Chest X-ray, PA view. Patient: 59 years old, sex M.
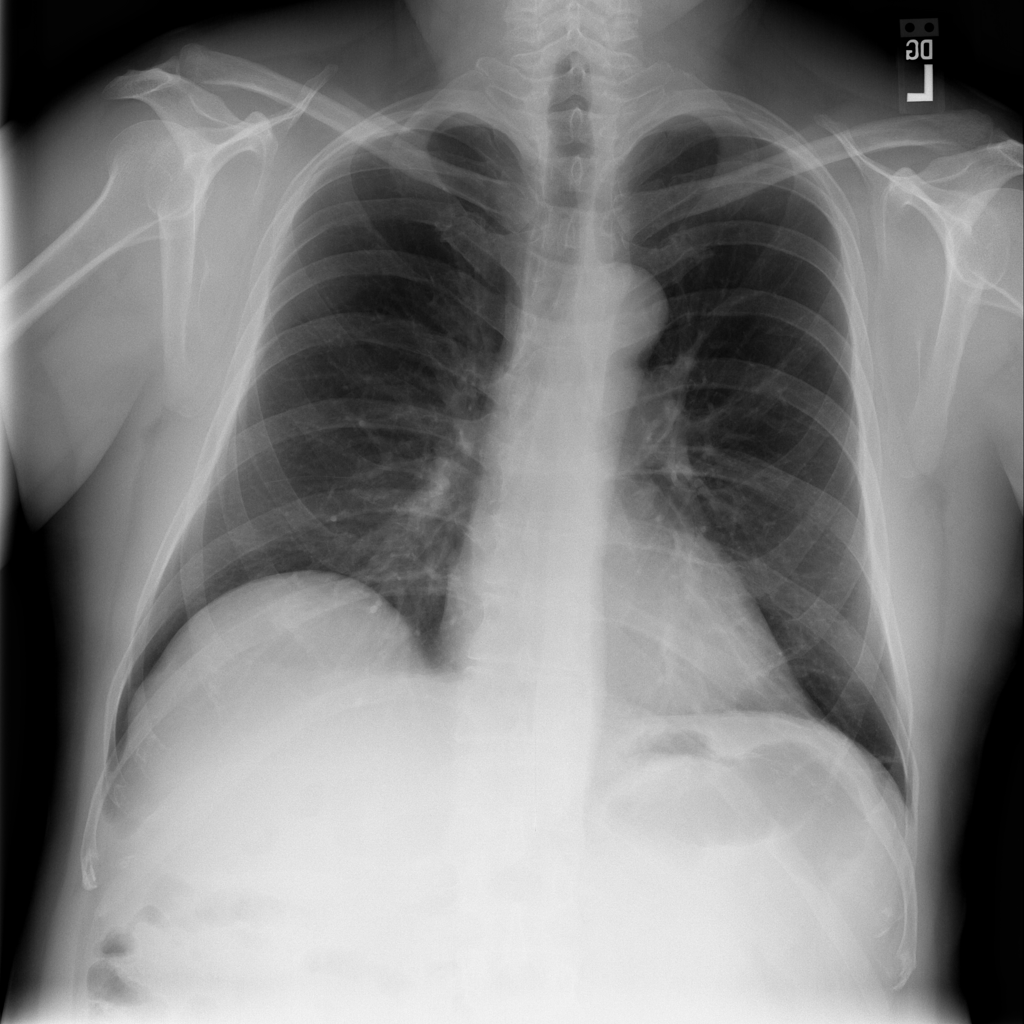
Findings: Atelectasis